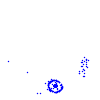
Particle: proton